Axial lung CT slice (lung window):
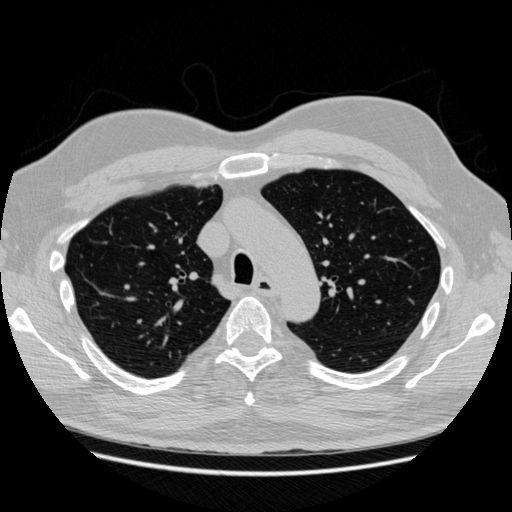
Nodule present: no